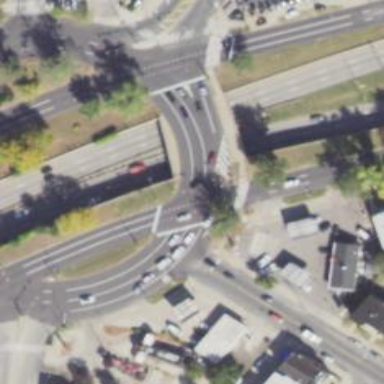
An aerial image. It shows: Circular junction with asphalt surface on trunk road.